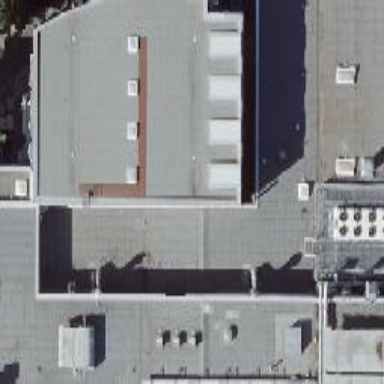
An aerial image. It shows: Industrial building.